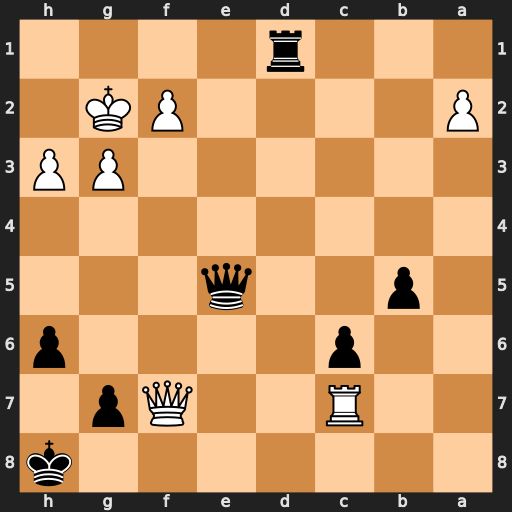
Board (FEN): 7k/2R2Qp1/2p4p/1p2q3/8/6PP/P4PK1/3r4
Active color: b
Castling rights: -
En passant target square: -
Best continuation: Qe4+ Qf3 Rg1+ Kxg1 Qxf3